Interaction volume radius: 10 \u00c5
Interaction volume height: 10 \u00c5
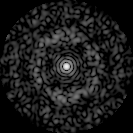
Disorder parameter: 0.7976